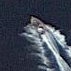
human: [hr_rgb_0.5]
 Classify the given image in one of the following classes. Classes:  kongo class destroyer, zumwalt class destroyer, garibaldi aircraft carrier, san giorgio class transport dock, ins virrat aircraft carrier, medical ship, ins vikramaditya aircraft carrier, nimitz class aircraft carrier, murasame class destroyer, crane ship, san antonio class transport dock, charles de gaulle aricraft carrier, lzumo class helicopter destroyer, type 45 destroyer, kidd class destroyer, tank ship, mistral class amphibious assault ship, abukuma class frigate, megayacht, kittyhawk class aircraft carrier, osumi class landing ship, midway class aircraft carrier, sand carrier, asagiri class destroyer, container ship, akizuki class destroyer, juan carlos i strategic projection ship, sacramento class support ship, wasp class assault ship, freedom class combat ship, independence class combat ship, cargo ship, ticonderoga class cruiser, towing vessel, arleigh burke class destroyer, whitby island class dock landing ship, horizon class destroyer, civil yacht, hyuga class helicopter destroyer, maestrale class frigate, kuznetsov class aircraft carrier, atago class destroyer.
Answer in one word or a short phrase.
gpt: Civil yacht